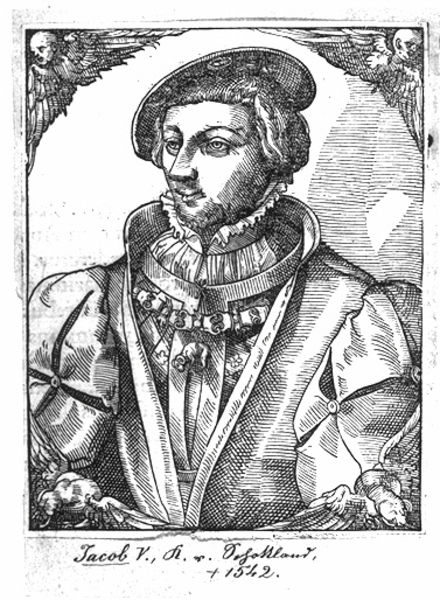
Titel: Bildnis des Königs Jakob V. von Schottland
Künstler: Tobias Stimmer
Institution: (Seriendruck)
Schlagwörter: flügel, gemälde, kopf, mann, schatten, weiß, grau, haar, hut, mund, nase, profil, schwarz, zeichnung, blick, hund, bart, hemd, jacke, jung, kappe, mütze, augen, falten, gesicht, kleidung, kragen, rahmen, tot, ärmel, bildnis, halskrause, herr, portrait, porträt, auge, haare, mantel, adel, ohrringe, brustbild, knopf, puffärmel, renaissance, schräg, schultern, engel, putto, kopfbedeckung, lächeln, holzschnitt, schrift, papier, ecke, kette, grafik, graphik, schattierung, weis, steif, wange, knöpfe, dreiviertelprofil, kinnbart, name, vier, kreuz, druck, druckgraphik, schwarz-weiß, druckgrafik, schatierung, schraffur, stich, barrett, dreiviertel, text, stehkragen, krause, rüstung, gravur, zwickel, jahr, ecken, barett, jüngling, halbportät, halbprofil, wams, putten, kupferstich, putti, raben, die, schottland, frühe neuzeit, widder, steinbock, fibel, gelangweilt, aufgesetzt, jacob, kragne, glick, halbportrai, jakob könig von schottland, jakob v., könig von schottland, 1542, 1642, jacob v, gravus, jacob v., jacob von